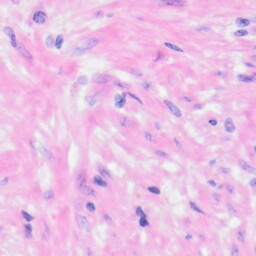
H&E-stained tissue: Kidney